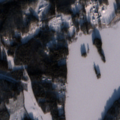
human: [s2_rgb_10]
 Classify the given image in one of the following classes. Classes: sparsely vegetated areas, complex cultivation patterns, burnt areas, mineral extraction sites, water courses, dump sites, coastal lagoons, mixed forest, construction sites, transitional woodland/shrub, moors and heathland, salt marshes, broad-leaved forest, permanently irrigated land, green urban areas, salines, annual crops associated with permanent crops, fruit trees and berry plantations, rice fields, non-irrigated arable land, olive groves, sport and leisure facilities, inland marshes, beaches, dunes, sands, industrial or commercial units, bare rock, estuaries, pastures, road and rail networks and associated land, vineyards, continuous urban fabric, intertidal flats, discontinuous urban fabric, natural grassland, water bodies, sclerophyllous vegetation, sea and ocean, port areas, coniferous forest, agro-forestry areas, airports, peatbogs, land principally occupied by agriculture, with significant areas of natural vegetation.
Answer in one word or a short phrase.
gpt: non-irrigated arable land, coniferous forest, mixed forest, transitional woodland/shrub, water bodies